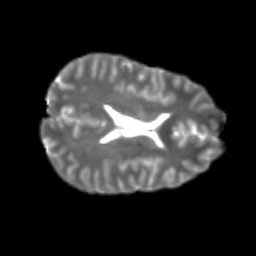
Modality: T2w
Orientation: axial
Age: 22
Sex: male
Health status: healthy
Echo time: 0.074 s